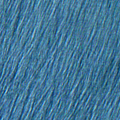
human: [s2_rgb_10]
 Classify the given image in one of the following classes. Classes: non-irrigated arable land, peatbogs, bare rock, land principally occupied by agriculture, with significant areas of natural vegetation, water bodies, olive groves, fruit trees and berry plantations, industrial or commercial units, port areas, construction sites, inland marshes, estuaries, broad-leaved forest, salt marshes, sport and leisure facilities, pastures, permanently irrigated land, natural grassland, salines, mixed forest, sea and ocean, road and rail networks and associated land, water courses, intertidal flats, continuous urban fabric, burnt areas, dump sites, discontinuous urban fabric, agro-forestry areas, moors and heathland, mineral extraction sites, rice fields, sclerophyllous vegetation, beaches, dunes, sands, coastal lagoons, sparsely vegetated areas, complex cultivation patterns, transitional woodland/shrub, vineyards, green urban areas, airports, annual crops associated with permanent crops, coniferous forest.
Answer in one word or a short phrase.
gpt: sea and ocean